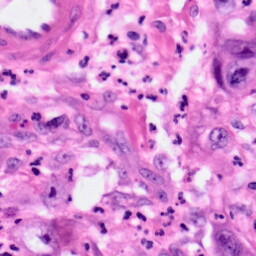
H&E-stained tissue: Pancreatic